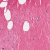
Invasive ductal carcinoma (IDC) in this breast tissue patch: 0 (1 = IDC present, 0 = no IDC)